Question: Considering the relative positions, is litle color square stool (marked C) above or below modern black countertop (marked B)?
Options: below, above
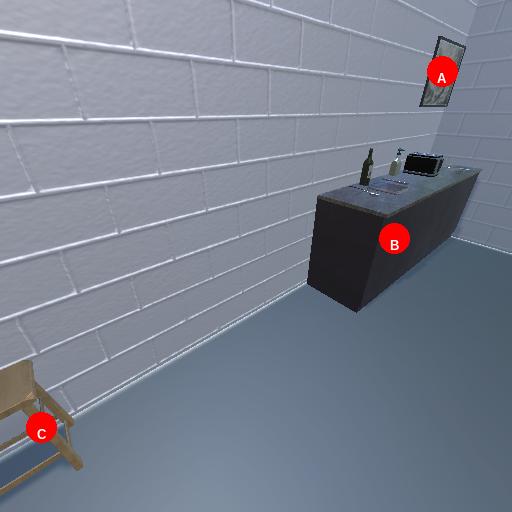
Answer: below